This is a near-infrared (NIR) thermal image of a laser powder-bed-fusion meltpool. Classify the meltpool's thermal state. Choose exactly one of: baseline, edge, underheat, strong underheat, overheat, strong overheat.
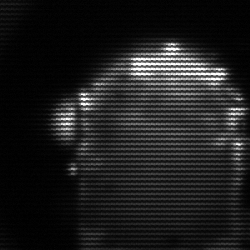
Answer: baseline